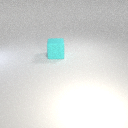
large cyan rubber cube